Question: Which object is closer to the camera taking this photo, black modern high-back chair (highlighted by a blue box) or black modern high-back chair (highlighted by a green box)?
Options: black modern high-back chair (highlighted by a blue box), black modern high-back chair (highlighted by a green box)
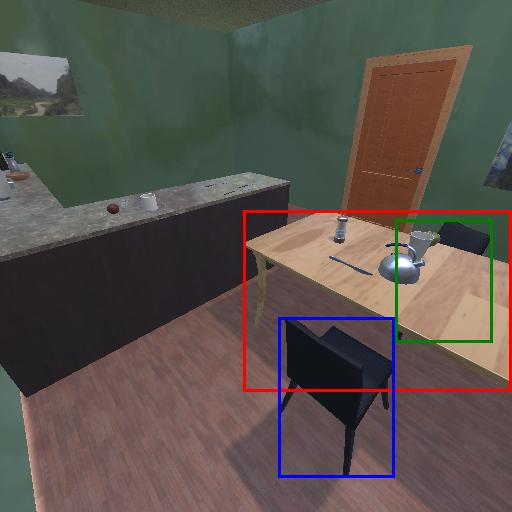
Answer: black modern high-back chair (highlighted by a blue box)